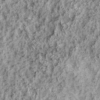
Label: not_dusty